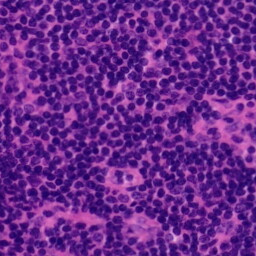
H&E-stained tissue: Tonsil